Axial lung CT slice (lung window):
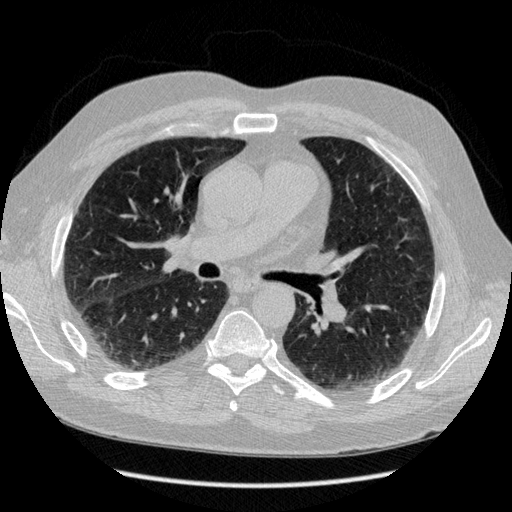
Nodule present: no